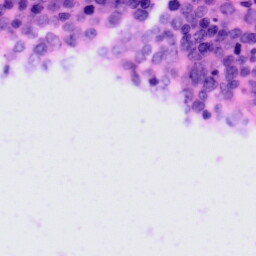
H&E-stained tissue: Tonsil